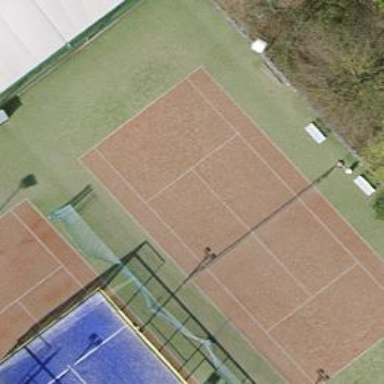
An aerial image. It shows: Tennis court on pitch.